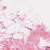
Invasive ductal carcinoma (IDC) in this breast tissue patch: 0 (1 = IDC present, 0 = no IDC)